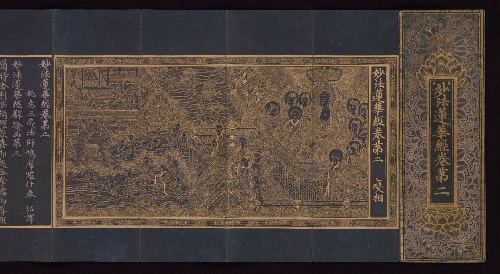
Title: 법화경변상도 고려|Illustrated manuscript of the Lotus Sutra (Miaofa lianhua jing), Volume 2
Artist: Unidentified artist
Date: ca. 1340
Object type: Folding book
Classification: Paintings
Medium: Accordion-fold book; gold and silver on indigo-dyed mulberry paper
Culture: Korea
Period: Goryeo dynasty (918–1392)
Dimensions: Image: 9 x 4 1/2 in. (22.9 x 11.4 cm)
Overall: 13 x 4 1/2 x 7/8 in. (33 x 11.4 x 2.2 cm)
Department: Asian Art
Credit line: Purchase, Lila Acheson Wallace Gift, 1994
Accession year: 1994
Repository: Metropolitan Museum of Art, New York, NY
Tags: Bodhisattvas|Buddha